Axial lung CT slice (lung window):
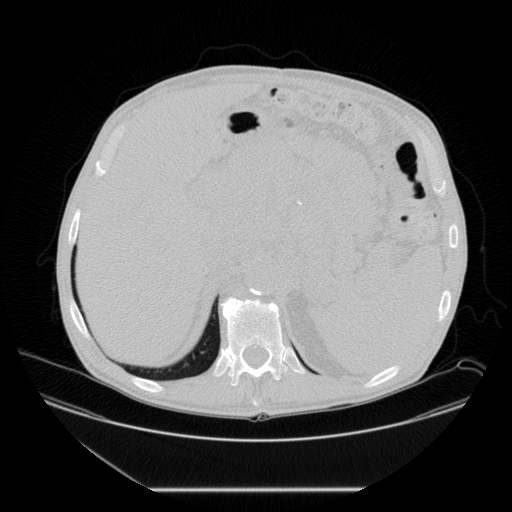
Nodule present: no